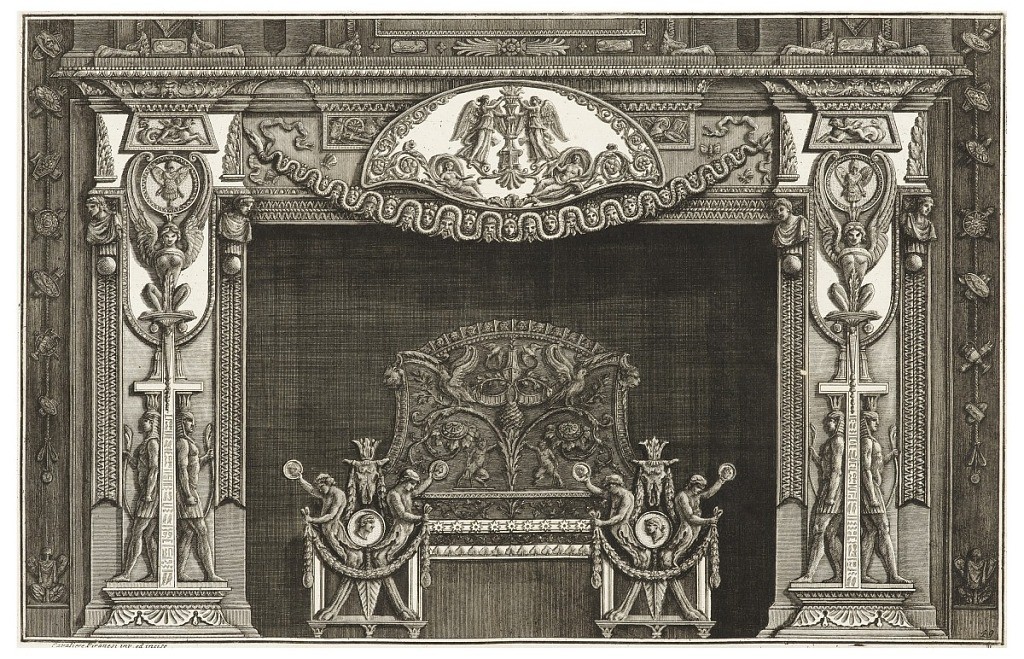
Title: Chimneypiece, from Diverse Maniere d'adornare i cammini
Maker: Giovanni Battista Piranesi, Italian, 1720–1778
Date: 1769
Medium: Etching on paper
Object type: Bound print
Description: The image depicts a chimneypiece with four young men decorating the andirons. These men have lion paws for legs, holding garlands in one hand and a coin in the other. Behind them, a symmetrical image of a plant formation with satyrs, birds, and laurel, among other symbols. The jambs are identical and are composed of Egyptian figures in profile flanking a cross with hieroglyphs topped with a seated sphinx with its wings around a medallion depicting military symbols. The mantel depicts a cartouche with winged deities holding a vase, all bordered by vines, above a garland made up of faces.